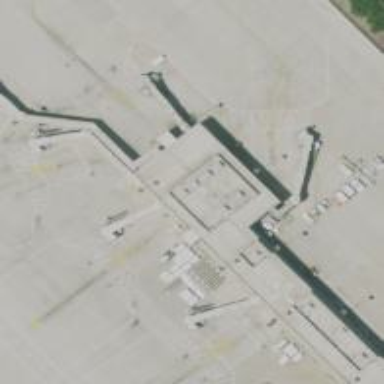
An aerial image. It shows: Airport gate.